Question: I programmed a little paint application, with a JMenu, JToolBar and a JPanel, the problem is, when I begin to draw on the panel, the JMenu and JToolBar are drawn on the same panel, and sometimes the background of the panel becomes gray instead of white , here is what it looks like :
here is my code :
JFrame code :
'''
public class ArdoiseF extends JFrame {
private JMenuBar menu = new JMenuBar();
private JToolBar toolbar = new JToolBar();
private JMenu file = new JMenu("Fichier");
private JMenu edit = new JMenu("Edition");
private JMenu about = new JMenu("About");
private JMenu shape = new JMenu("Forme du curseur");
private JMenu color = new JMenu("Couleur du curseur");
private JMenuItem clear = new JMenuItem("Effacer");
private JMenuItem quit = new JMenuItem("Quitter");
private JMenuItem rond = new JMenuItem("Rond");
private JMenuItem carre = new JMenuItem("Carre");
private JMenuItem rouge = new JMenuItem("Rouge");
private JMenuItem bleu = new JMenuItem("Bleu");
private JMenuItem noir = new JMenuItem("Noir");
private JButton rougeButton = new JButton(new ImageIcon("rouge.jpg"));
private JButton bleuButton = new JButton(new ImageIcon("bleu.jpg"));
private JButton noirButton = new JButton(new ImageIcon("noir.jpg"));
private JButton formecarreeButton = new JButton(new ImageIcon("formecarree.png"));
private JButton formerondeButton = new JButton(new ImageIcon("formeronde.png"));
private JPanel container = new JPanel();
private PanneauF pan = new PanneauF();
private ColorListener cListener = new ColorListener();
private ShapeListener shapeListener = new ShapeListener();
public ArdoiseF(){
this.setTitle("Paint -_-");
this.setSize(700,500);
this.setDefaultCloseOperation(EXIT_ON_CLOSE);
this.setLocationRelativeTo(null);
initComposants();
this.setVisible(true);
}
private void initComposants(){
file.add(clear);
file.addSeparator();
file.add(quit);
file.setMnemonic('F');
clear.setAccelerator(KeyStroke.getKeyStroke(KeyEvent.VK_N,KeyEvent.CTRL_DOWN_MASK));
quit.setAccelerator(KeyStroke.getKeyStroke(KeyEvent.VK_W,KeyEvent.CTRL_DOWN_MASK));
shape.add(rond);
shape.add(carre);
color.add(rouge);
color.add(bleu);
color.add(noir);
edit.add(shape);
edit.add(color);
edit.setMnemonic('E');
menu.add(file);
menu.add(edit);
toolbar.add(formecarreeButton);
toolbar.add(formerondeButton);
toolbar.addSeparator();
toolbar.add(noirButton);
toolbar.add(rougeButton);
toolbar.add(bleuButton);
clear.addActionListener(new ClearListener());
rougeButton.addActionListener(cListener);
bleuButton.addActionListener(cListener);
noirButton.addActionListener(cListener);
rouge.addActionListener(cListener);
bleu.addActionListener(cListener);
noir.addActionListener(cListener);
formecarreeButton.addActionListener(shapeListener);
formerondeButton.addActionListener(shapeListener);
carre.addActionListener(shapeListener);
rond.addActionListener(shapeListener);
container.setLayout(new BorderLayout());
container.add(toolbar,BorderLayout.NORTH);
container.add(pan,BorderLayout.CENTER);
this.setContentPane(container);
this.setJMenuBar(menu);
}
class ClearListener implements ActionListener{
public void actionPerformed(ActionEvent e) {
pan.setClean(true);
pan.repaint();
}
}
class ColorListener implements ActionListener{
public void actionPerformed(ActionEvent e) {
if(e.getSource() == rougeButton || e.getSource() == rouge)
pan.setColor(Color.red);
if(e.getSource() == bleuButton || e.getSource() == bleu)
pan.setColor(Color.blue);
if(e.getSource() == noirButton || e.getSource() == noir)
pan.setColor(Color.black);
}
}
class ShapeListener implements ActionListener{
public void actionPerformed(ActionEvent e) {
if(e.getSource() == formecarreeButton || e.getSource()== carre)
pan.setShape("carre");
if(e.getSource() == formerondeButton || e.getSource()== rond)
pan.setShape("rond");
}
}
}
'''
JPanel code :
'''
public class PanneauF extends JPanel{
private int i=0;
private int mousex=0,mousey=0;
private boolean clean=true;;
private Color color= Color.black;
private String shape = "rond";
ArrayList<Point> points = new ArrayList<Point>();
public PanneauF(){
this.addMouseMotionListener(new MouseMotionListener(){
public void mouseDragged(MouseEvent e) {
points.add(new Point(e.getX()-7,e.getY()-7,15,color,shape));
repaint();
}
public void mouseMoved(MouseEvent arg0) {
}
});
this.addMouseListener(new MouseListener(){
public void mouseClicked(MouseEvent e) {
}
public void mouseEntered(MouseEvent e) {
}
public void mouseExited(MouseEvent e) {
}
public void mousePressed(MouseEvent e) {
points.add(new Point(e.getX()-7,e.getY()-7,15,color,shape));
repaint();
}
public void mouseReleased(MouseEvent e) {
}
});
}
public void paintComponent(Graphics g){
draw(g);
if(clean){
g.setColor(Color.white);
g.fillRect(0, 0, this.getWidth(), this.getHeight());
clean=false;
points = new ArrayList<Point>();
}
}
private void draw(Graphics g){
for (Point p: this.points){
g.setColor(p.getColor());
if(p.getType()=="rond")
g.fillOval(p.getPosx(), p.getPosy(), 10, 10);
else{
g.fillRect(p.getPosx(), p.getPosy(), 10, 10);
}
}
}
public void setClean(boolean c){
this.clean = c;
}
public void setColor(Color c){
this.color = c;
}
public void setShape(String S){
this.shape=S;
}
}
'''
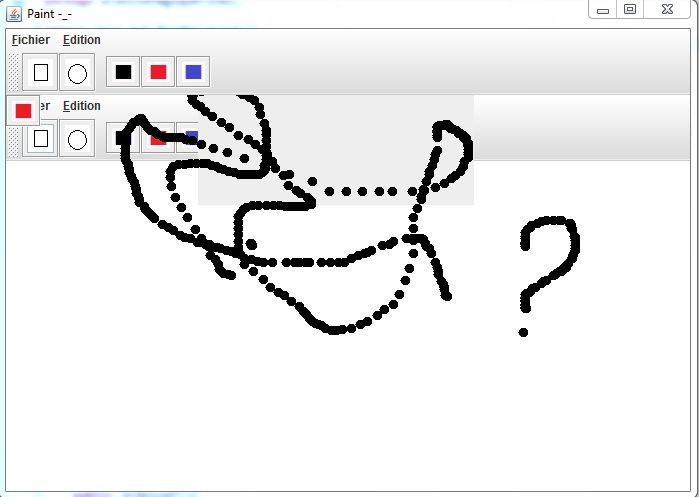
Answer: When redrawing your panel you really should redraw the whole thing. Start by clearing it and then go through and add all your points back in.
Right now it seems odd since you draw all the points then afterwards you sometimes but only sometimes clear it?
Just always clear it then draw the points - otherwise you could have stray stuff from previous paints of the window that never gets written over. Swing components are only allowed to not draw to every pixel if they mark themselves as not being opaque.